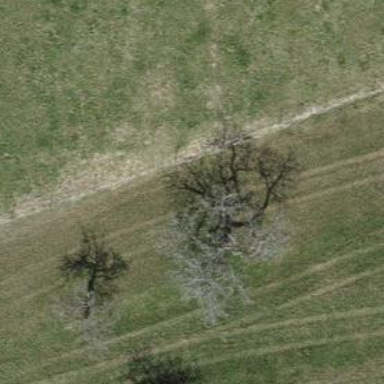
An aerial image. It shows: Single tag "natural: tree."